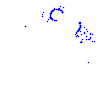
Particle: proton